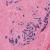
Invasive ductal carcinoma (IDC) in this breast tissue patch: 1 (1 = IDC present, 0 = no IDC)